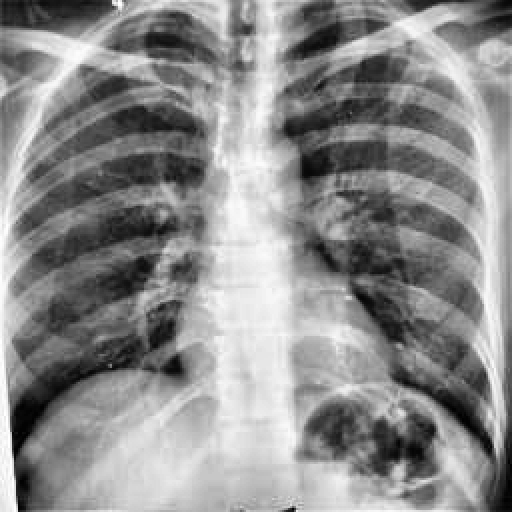
Finding: TUBERCULOSIS